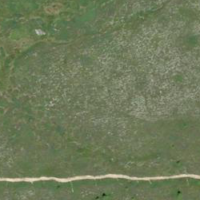
EUNIS habitat code: 31
Species observed at this site:
Lycopodium clavatum